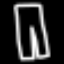
Label: pants